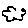
Label: cloud